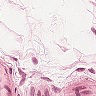
Metastatic tissue present: no